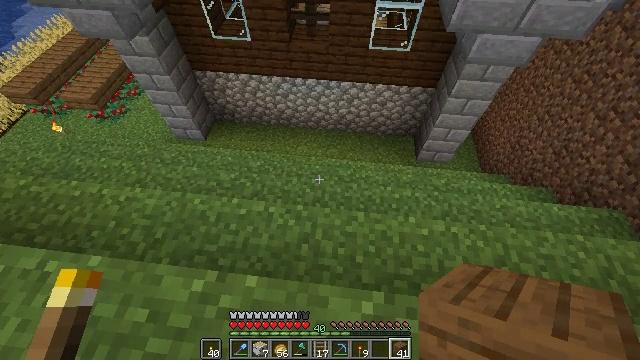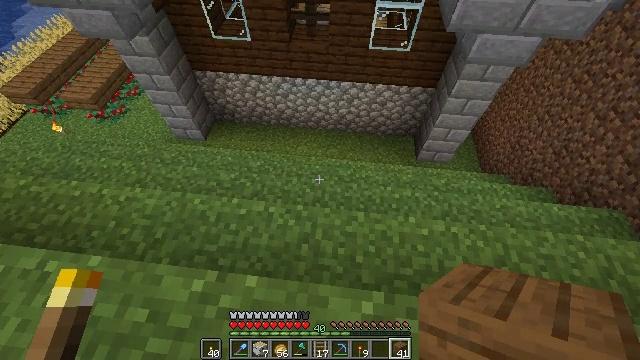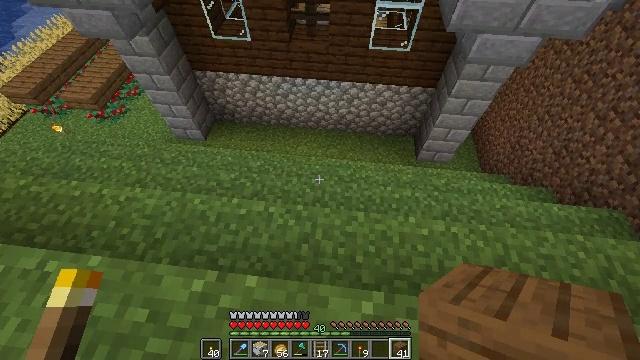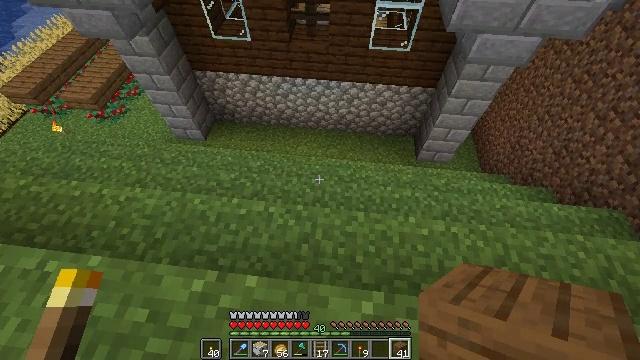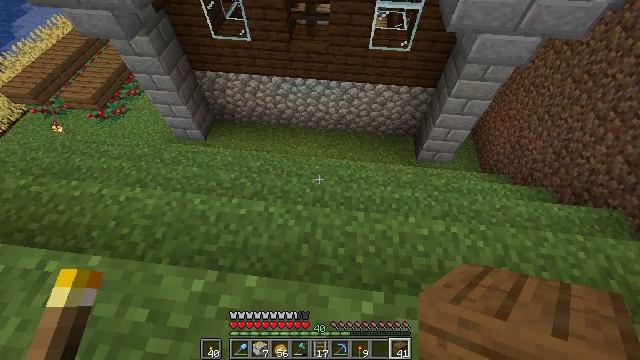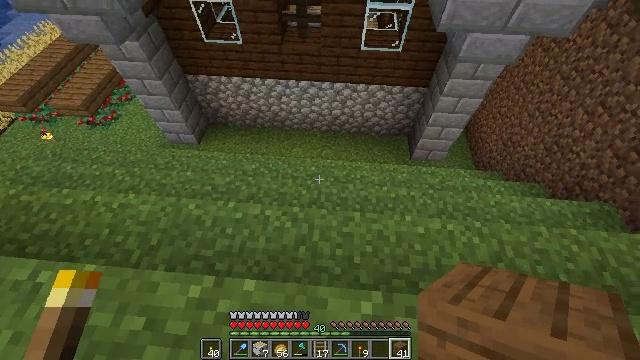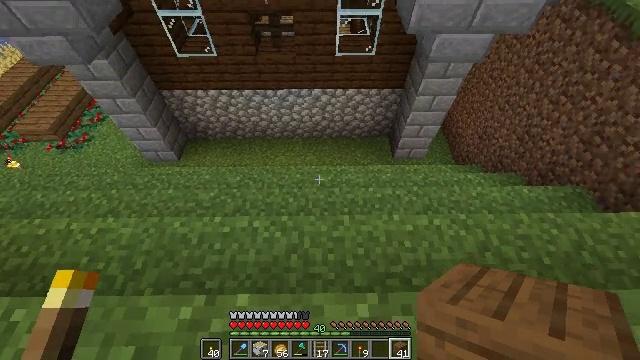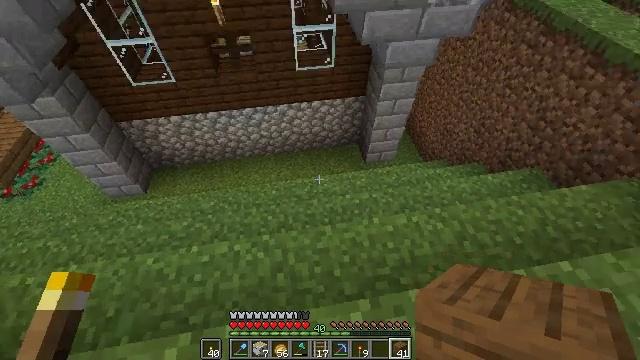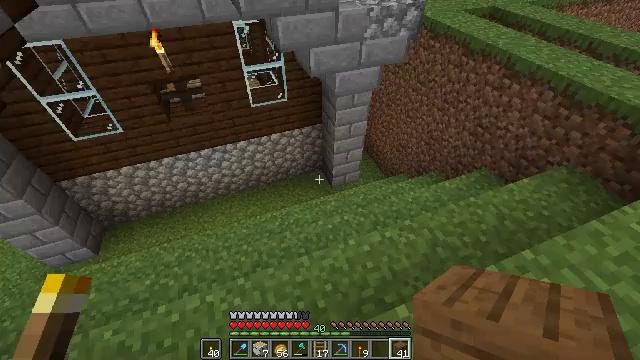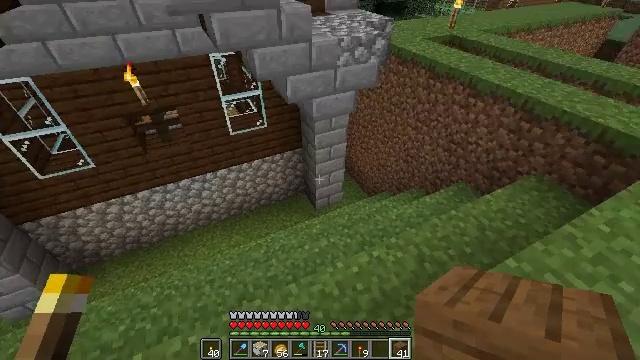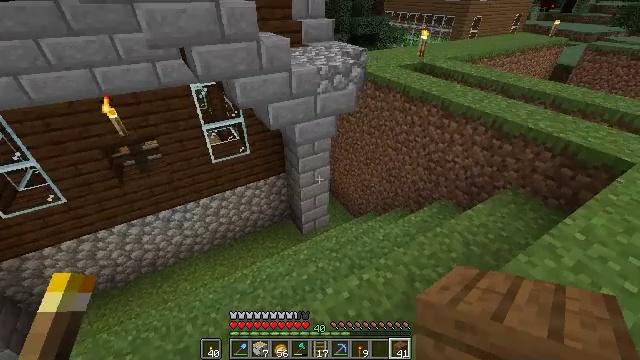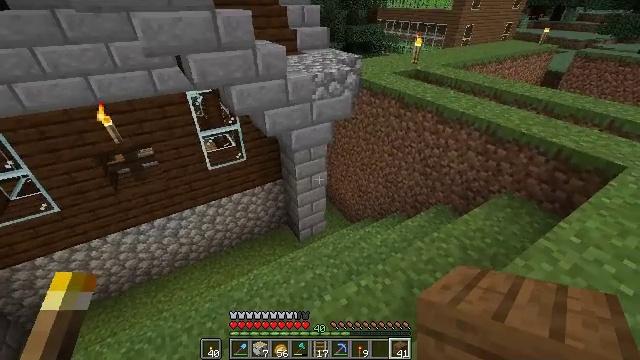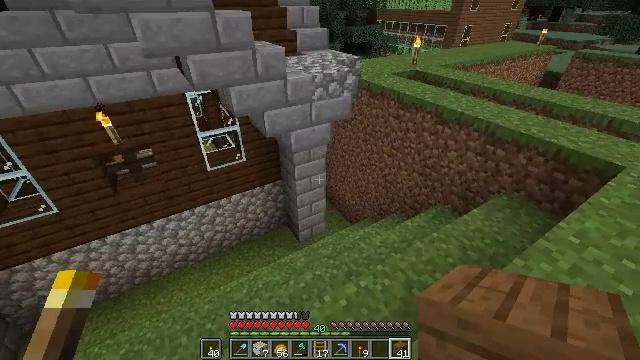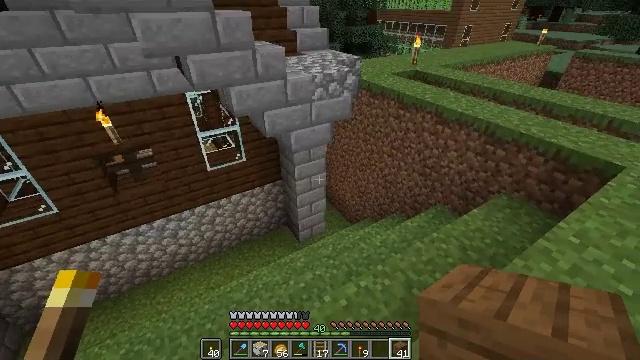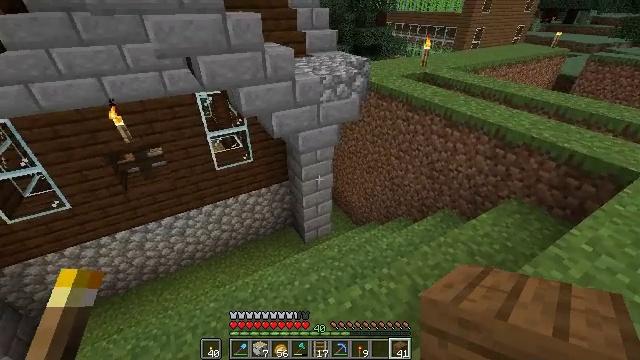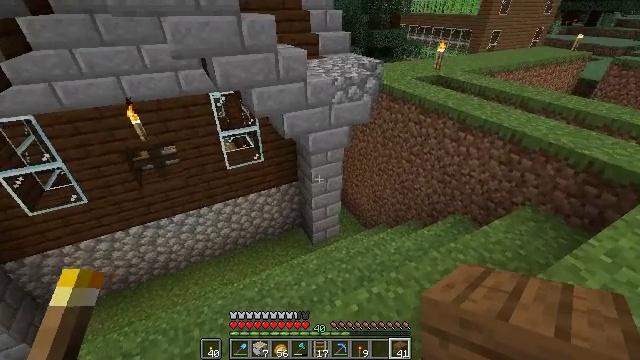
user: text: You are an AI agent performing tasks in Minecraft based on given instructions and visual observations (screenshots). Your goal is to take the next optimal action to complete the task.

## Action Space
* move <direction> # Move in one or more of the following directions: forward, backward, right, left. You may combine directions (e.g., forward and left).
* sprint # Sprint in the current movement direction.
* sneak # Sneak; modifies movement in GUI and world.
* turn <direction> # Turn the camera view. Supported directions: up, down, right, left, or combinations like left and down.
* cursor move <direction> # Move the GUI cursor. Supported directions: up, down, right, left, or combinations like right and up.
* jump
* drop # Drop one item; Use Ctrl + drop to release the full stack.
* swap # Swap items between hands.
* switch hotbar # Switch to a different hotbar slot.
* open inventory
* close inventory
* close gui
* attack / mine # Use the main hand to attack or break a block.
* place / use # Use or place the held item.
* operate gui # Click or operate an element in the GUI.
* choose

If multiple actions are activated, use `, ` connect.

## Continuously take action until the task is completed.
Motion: motion action
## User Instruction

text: Dig up potatoes from the soil.
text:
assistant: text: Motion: no_op
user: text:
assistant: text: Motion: no_op
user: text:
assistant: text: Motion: no_op
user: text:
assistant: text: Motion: no_op
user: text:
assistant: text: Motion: turn right
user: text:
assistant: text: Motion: turn right and up
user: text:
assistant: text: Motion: turn right and up
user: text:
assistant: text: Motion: turn right and up
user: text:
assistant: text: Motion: turn right and up
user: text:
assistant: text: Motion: turn right and up
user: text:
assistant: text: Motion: turn up
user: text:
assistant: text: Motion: no_op
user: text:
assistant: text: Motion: no_op
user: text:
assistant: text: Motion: turn left
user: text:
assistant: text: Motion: turn left
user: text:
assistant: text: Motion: turn left
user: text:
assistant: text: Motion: turn left
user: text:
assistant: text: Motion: turn right
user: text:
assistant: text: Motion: no_op
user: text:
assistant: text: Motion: no_op
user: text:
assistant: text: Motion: no_op
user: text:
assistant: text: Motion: no_op
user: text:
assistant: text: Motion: turn left
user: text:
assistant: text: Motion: turn left
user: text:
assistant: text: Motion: turn left
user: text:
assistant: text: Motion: turn left
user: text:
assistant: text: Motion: move forward, turn left and up
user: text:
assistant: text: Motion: move forward
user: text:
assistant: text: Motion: move forward
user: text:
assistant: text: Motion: move forward, turn right and down